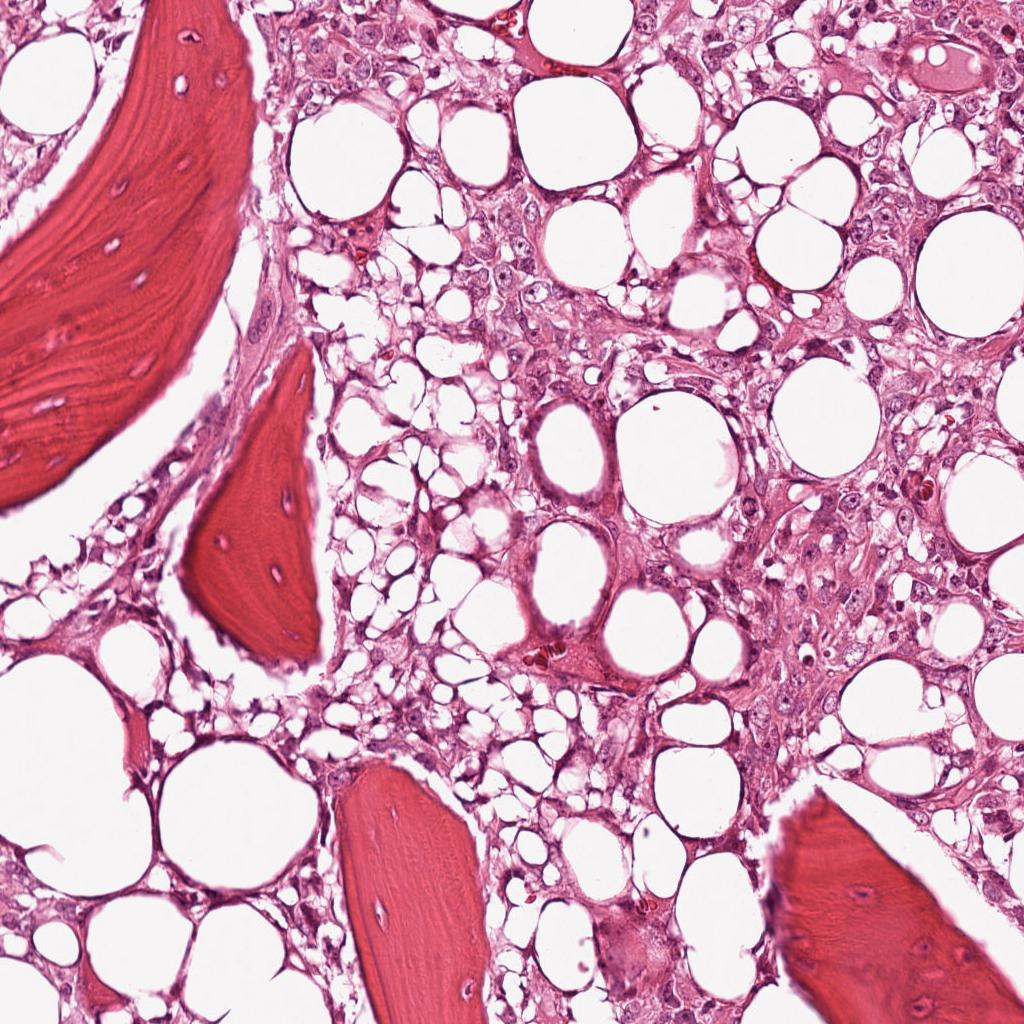
Label: Viable